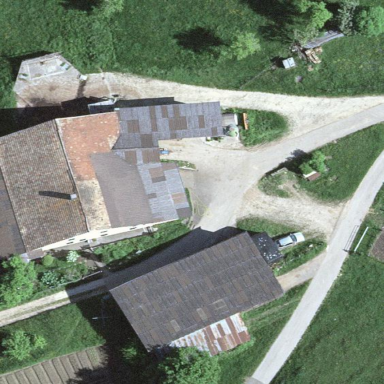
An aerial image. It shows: Farmyard area.